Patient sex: F
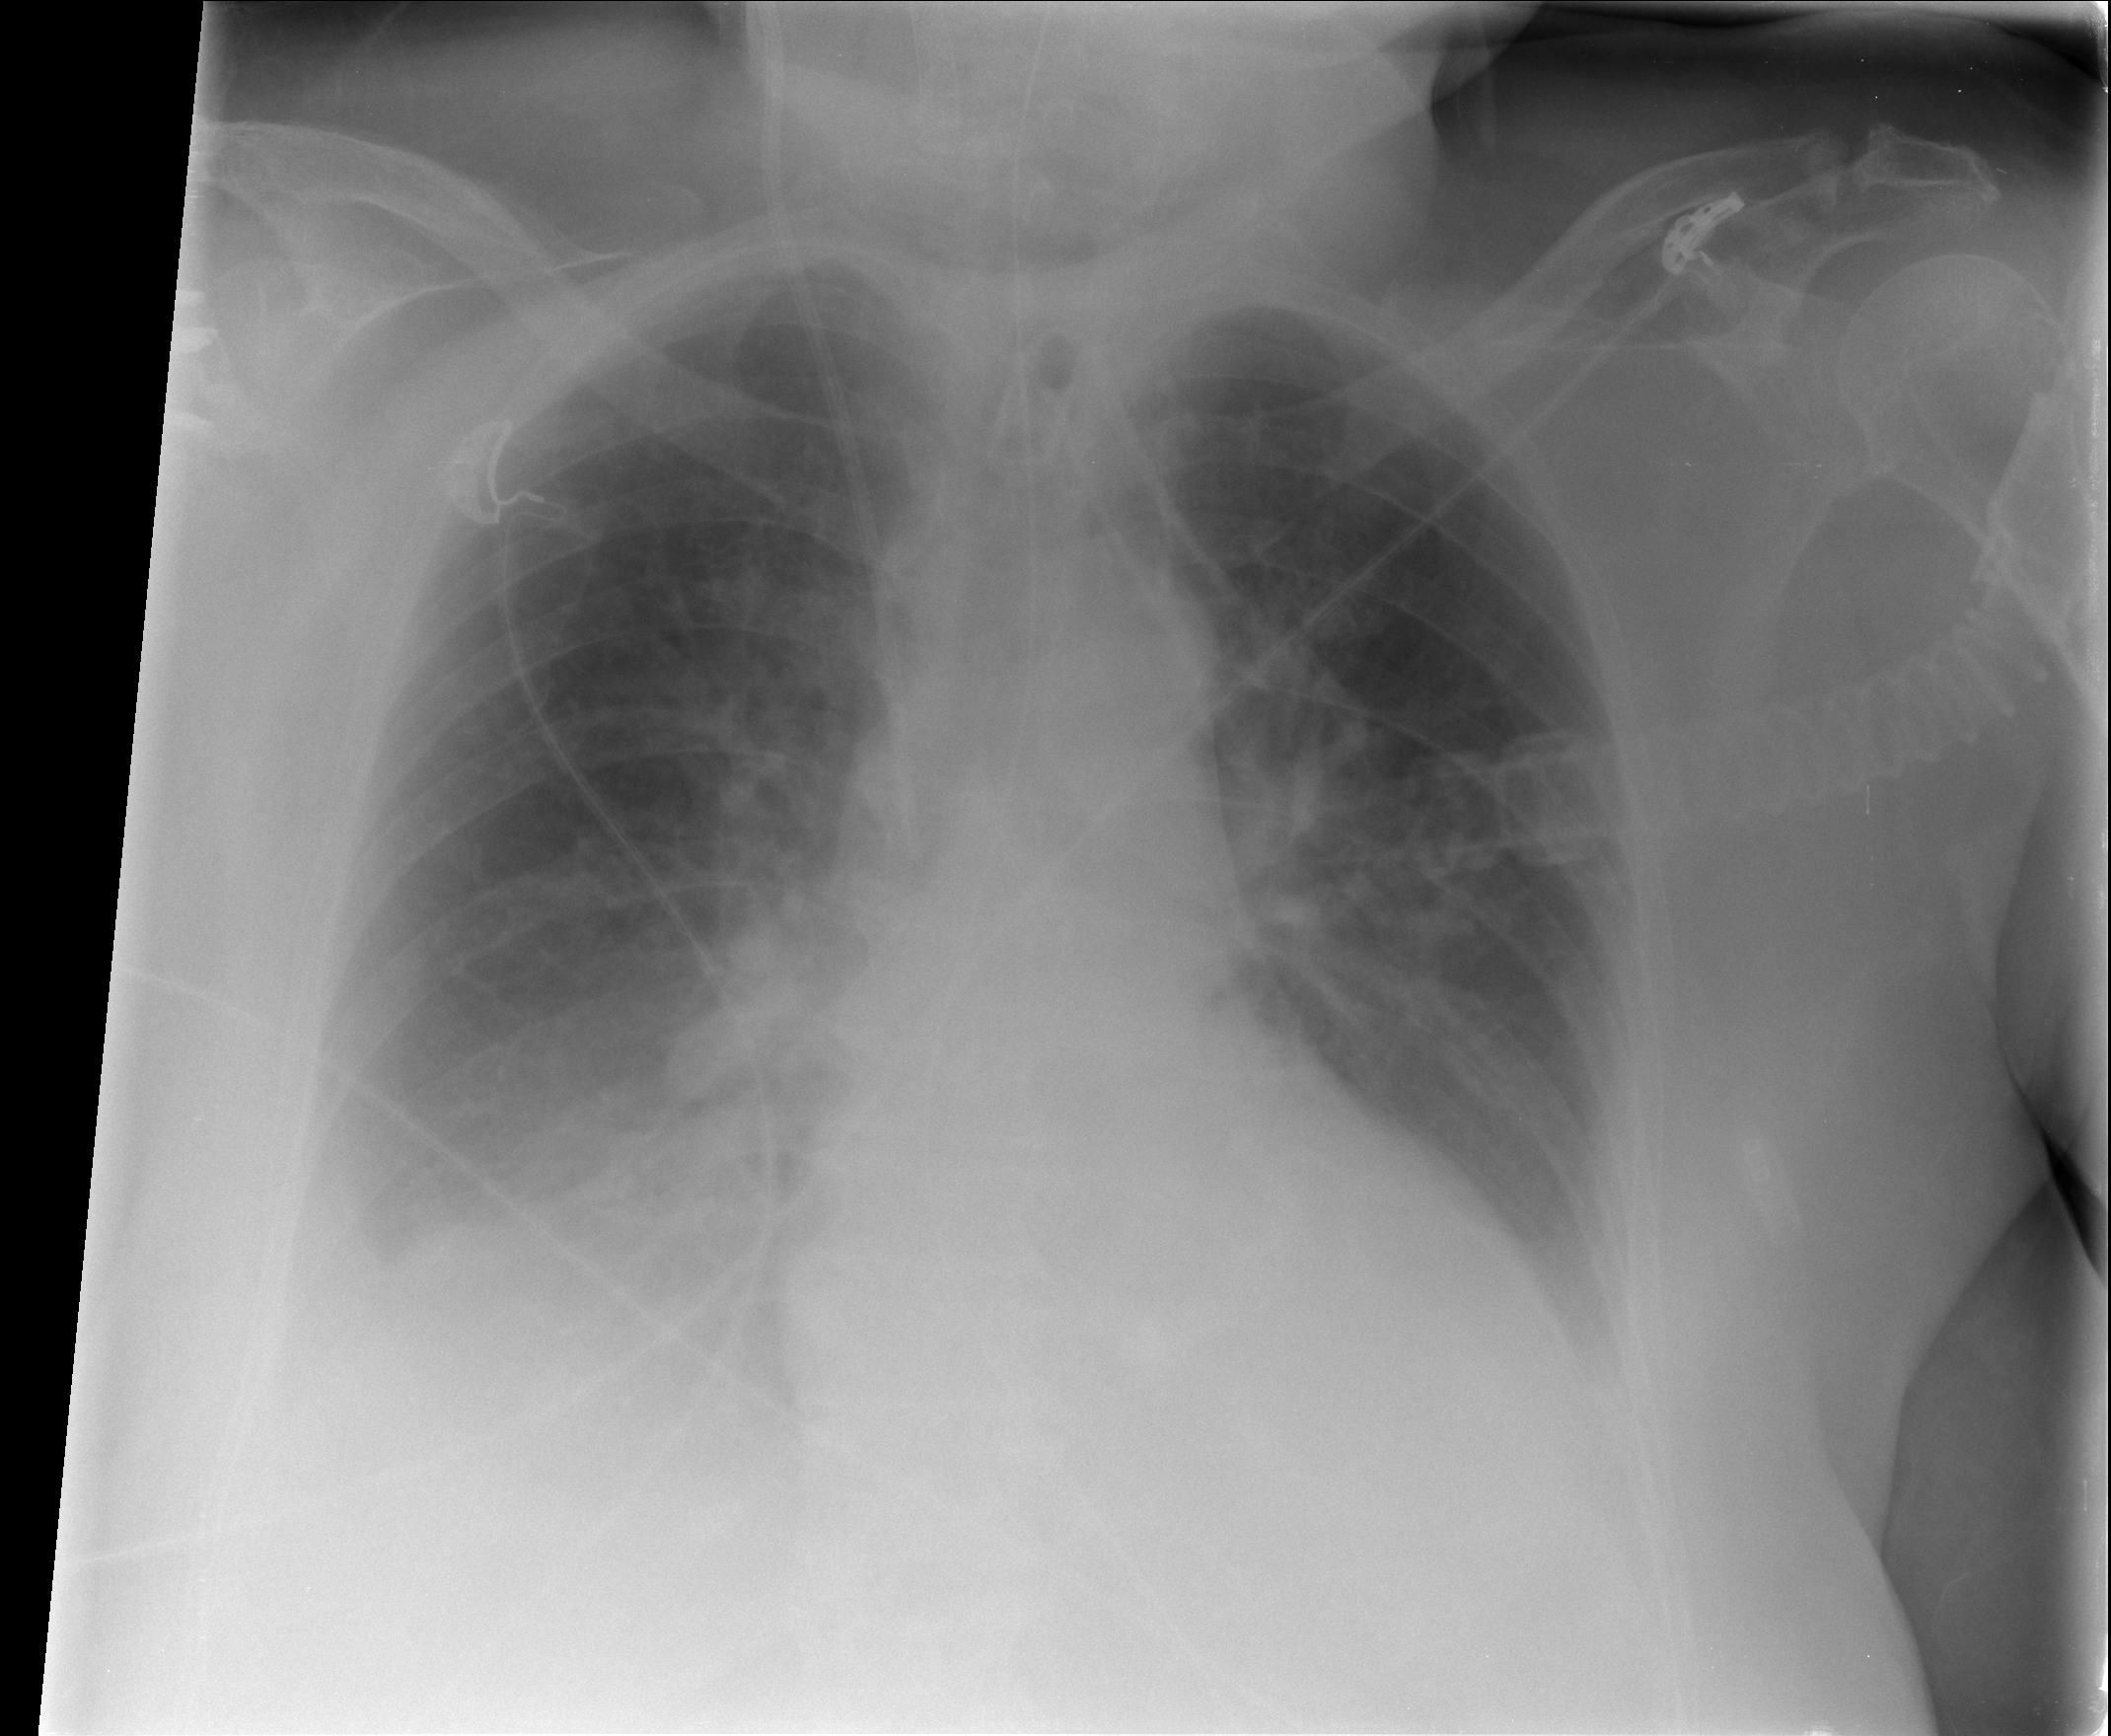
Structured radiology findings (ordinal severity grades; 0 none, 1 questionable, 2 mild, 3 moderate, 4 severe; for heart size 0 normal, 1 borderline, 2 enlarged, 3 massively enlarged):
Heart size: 1
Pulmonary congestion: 2
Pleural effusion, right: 2
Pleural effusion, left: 2
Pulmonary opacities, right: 2
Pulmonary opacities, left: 0
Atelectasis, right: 3
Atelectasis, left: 2